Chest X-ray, PA view. Patient: 32 years old, sex F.
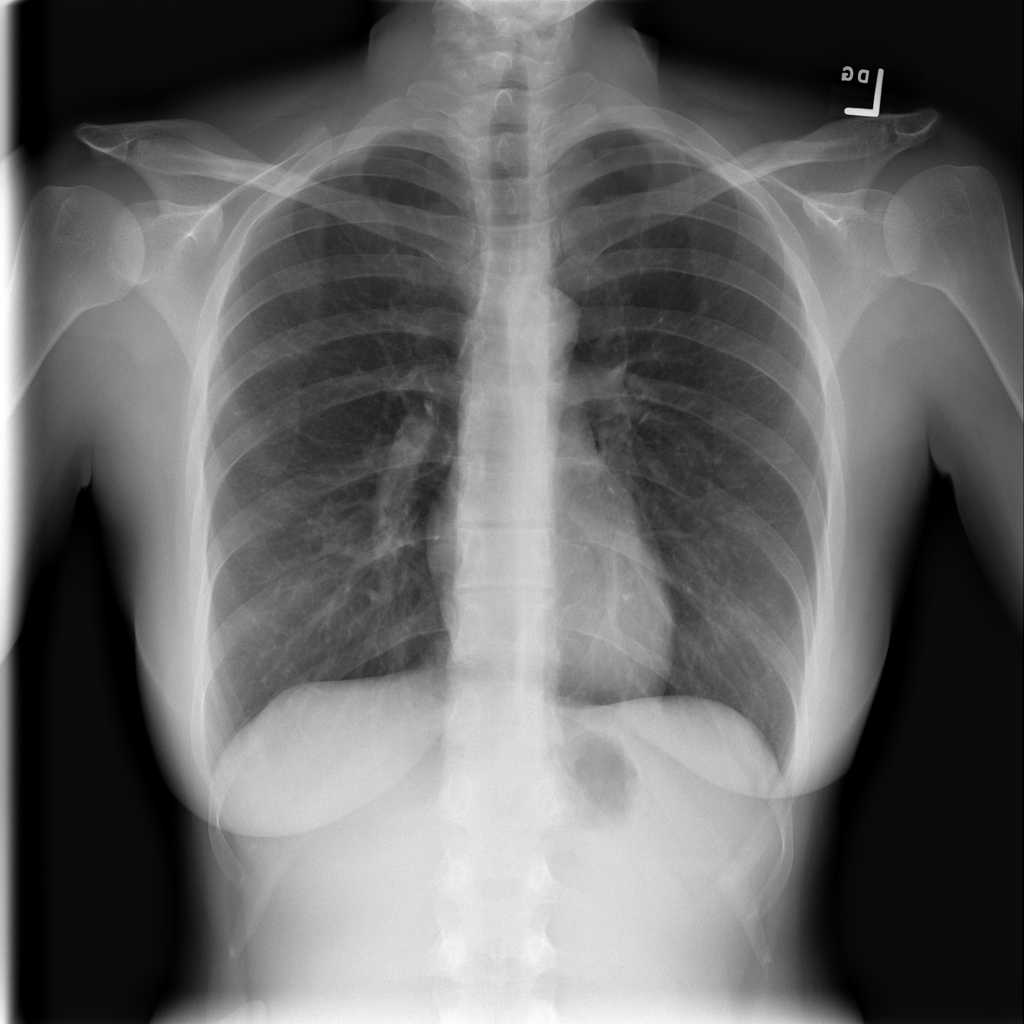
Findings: No Finding